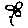
Label: flower